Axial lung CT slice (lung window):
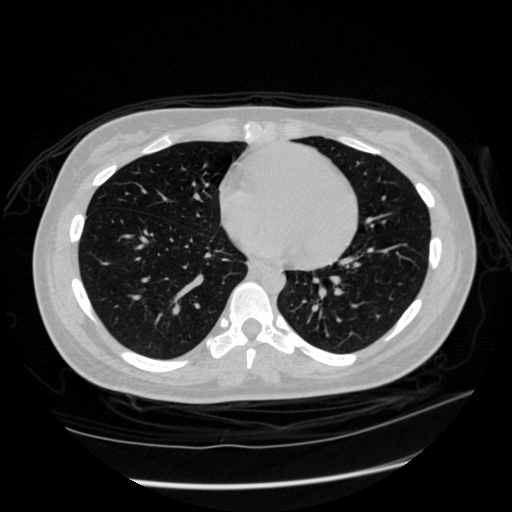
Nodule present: no